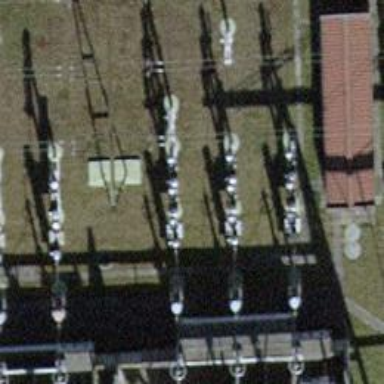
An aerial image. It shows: Bay for power lines.